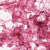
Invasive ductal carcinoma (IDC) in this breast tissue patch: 0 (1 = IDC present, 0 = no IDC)